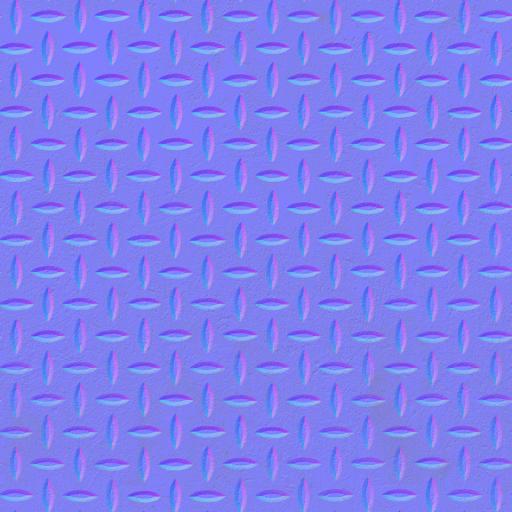
diamond plate floor industrial metal pattern steel